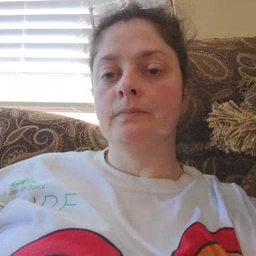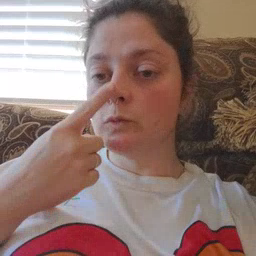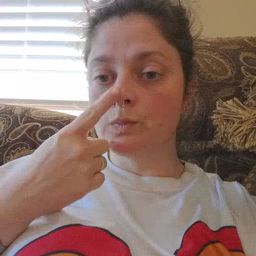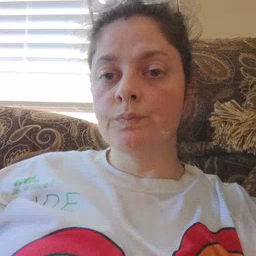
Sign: nose